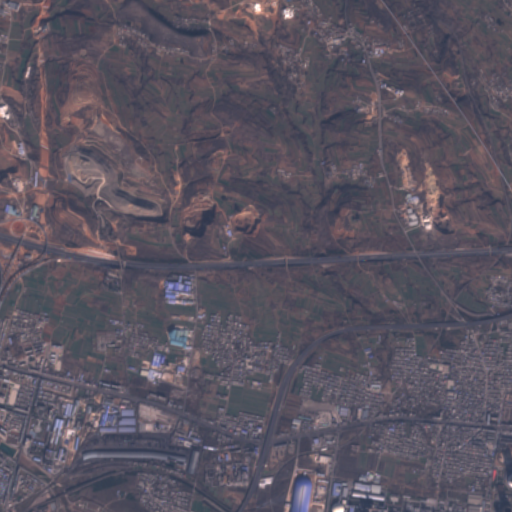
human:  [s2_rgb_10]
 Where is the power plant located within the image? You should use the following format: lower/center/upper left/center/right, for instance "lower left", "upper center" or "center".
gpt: The power plant is located in the lower right of the image.
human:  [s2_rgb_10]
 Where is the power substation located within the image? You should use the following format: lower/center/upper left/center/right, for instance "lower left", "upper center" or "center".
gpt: The power substation is located in the lower left of the image.
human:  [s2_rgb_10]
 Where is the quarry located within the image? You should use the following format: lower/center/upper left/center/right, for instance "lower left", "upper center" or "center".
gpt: The quarry is located in the upper left of the image.
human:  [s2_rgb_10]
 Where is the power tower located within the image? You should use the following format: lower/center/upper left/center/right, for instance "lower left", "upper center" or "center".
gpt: There is no power tower in the image.